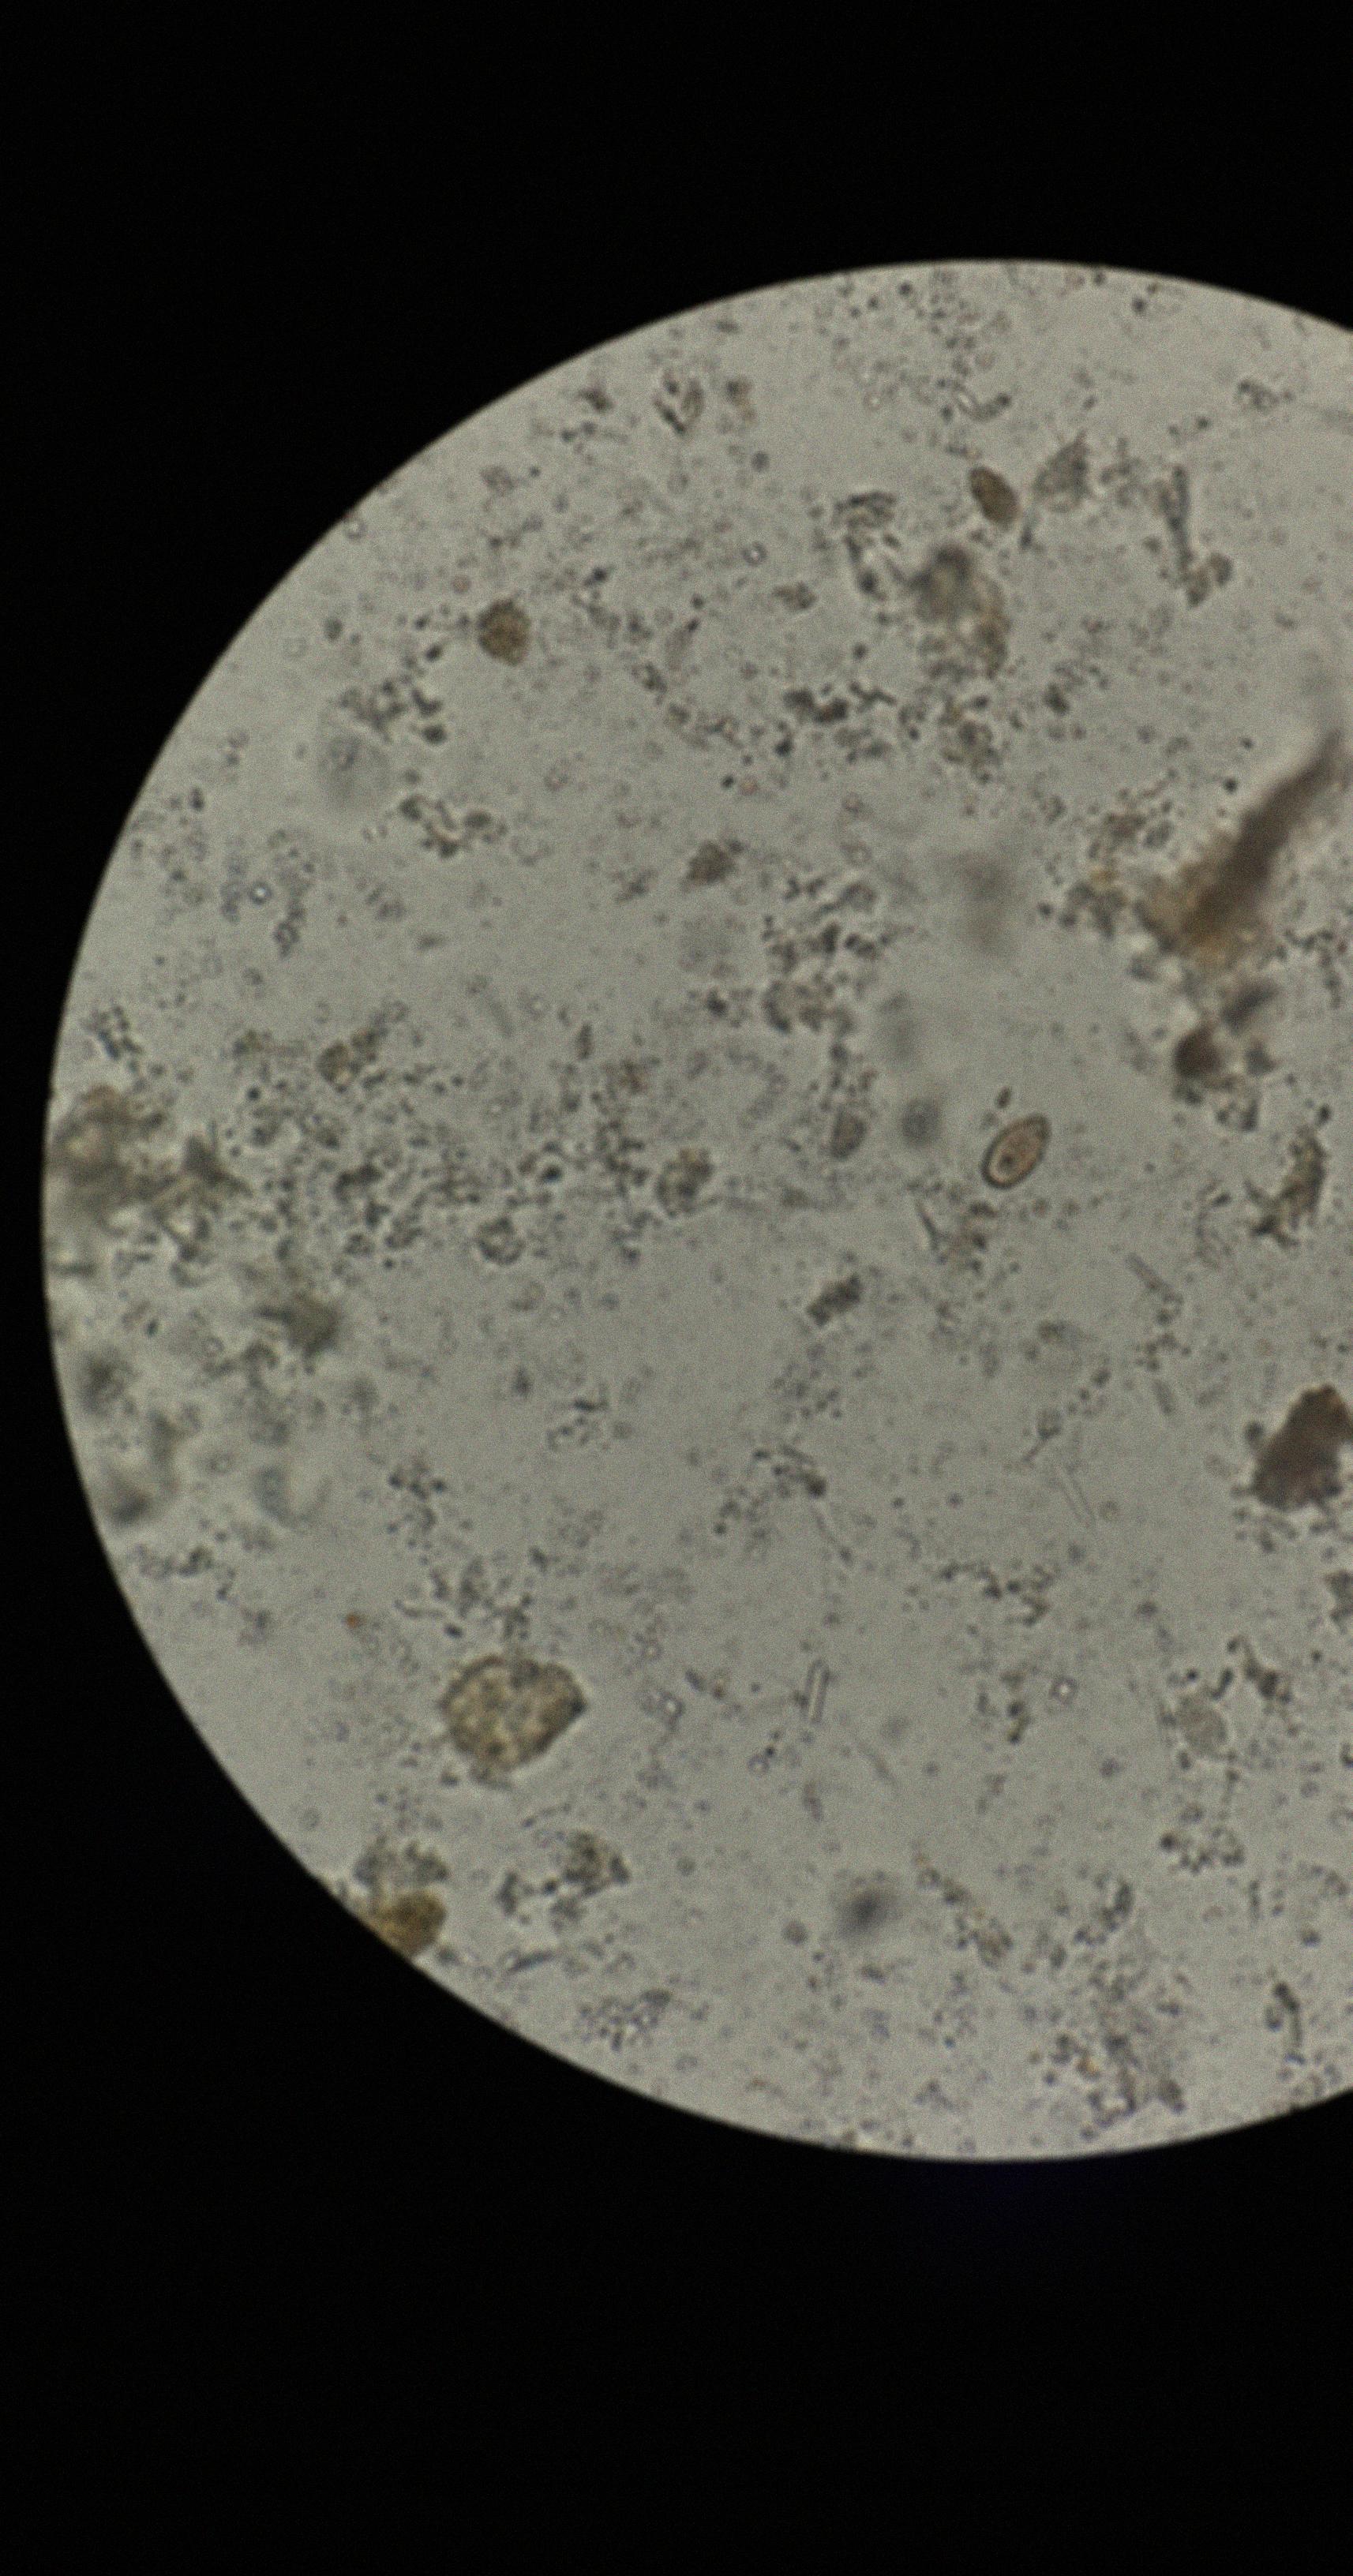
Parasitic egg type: Opisthorchis viverrine